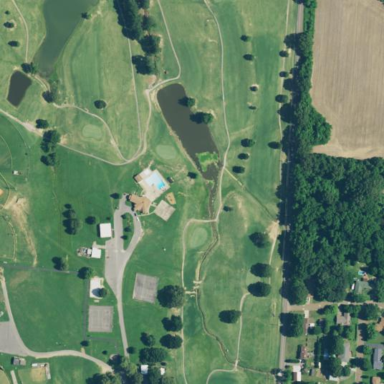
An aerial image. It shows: Golf course surrounded by greenery.